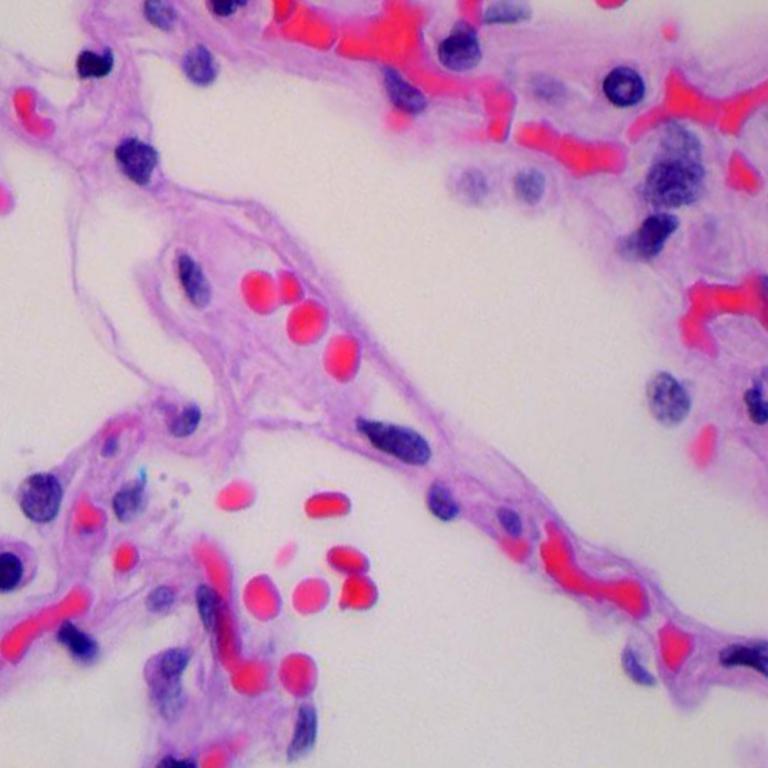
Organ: lung
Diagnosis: benign